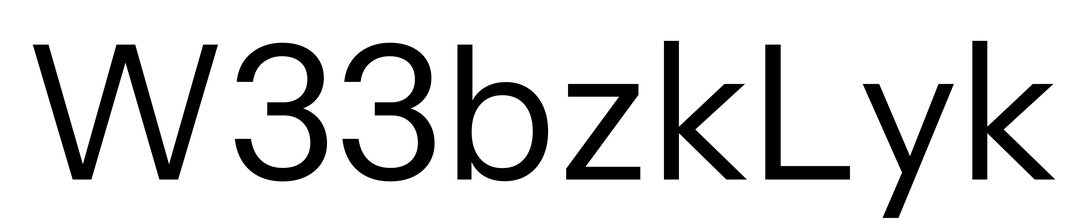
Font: InstrumentSans_Regular